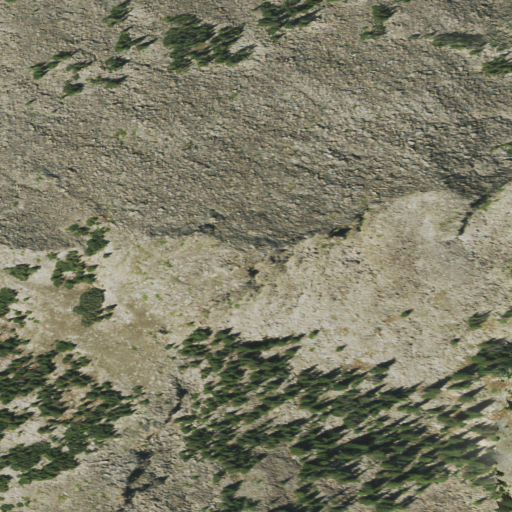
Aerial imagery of mountain in Wyoming named Hazelton Peak containing shrub and evergreen forest